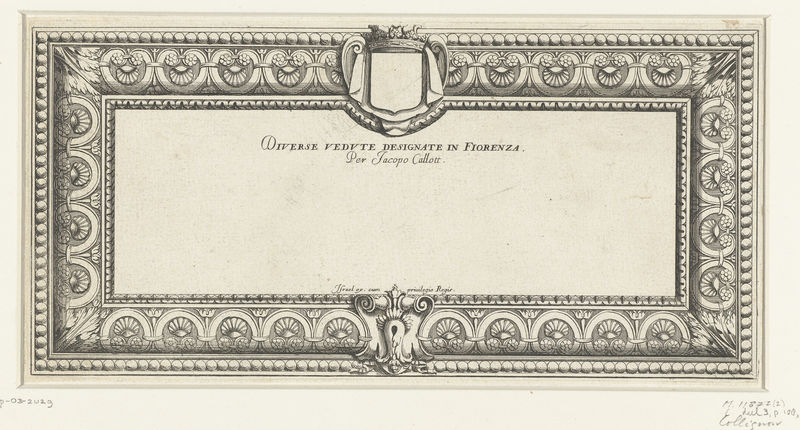
Titel: Titelblad voor prentserie 'Diverse vedute designate in Fiorenza' / 'Elf Italiaanse landschappen'
Künstler: Jacques Callot
Standort: Amsterdam
Institution: Rijksmuseum
Schlagwörter: crown, fancy, ornate, white, black, old, wall, decorative, pattern, silver, scroll, drawing, black and white, frame, dots, etching, french, writing, italy, leaves, design, rectangle, square, italian, engraving, crest, circles, shield, plate, blank, border, latin, text, molding, european, repetition, florence, plaque, borders, inlay, edge, framework, signed, title page, grant, diverse, dedication, fiorenza, firenza, frmaed, picture rame, repetitive, bookplate, signage, nameplate, florenza, jacopo callott, acantus